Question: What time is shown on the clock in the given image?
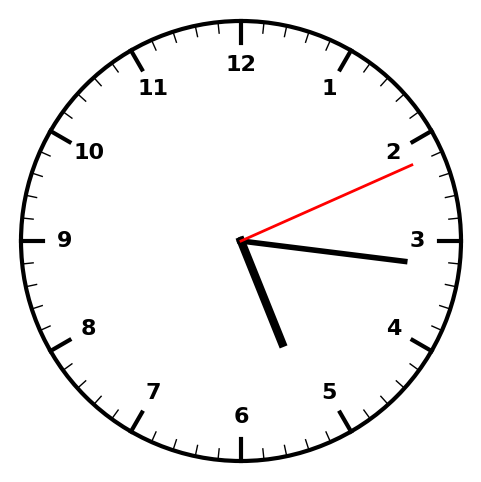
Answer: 05:16:11